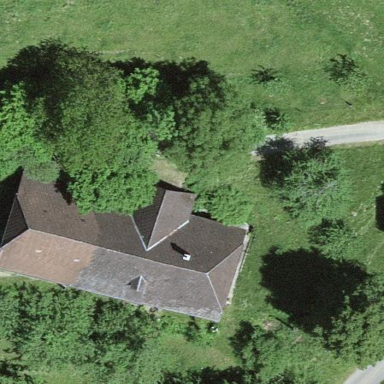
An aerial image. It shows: Farm building.